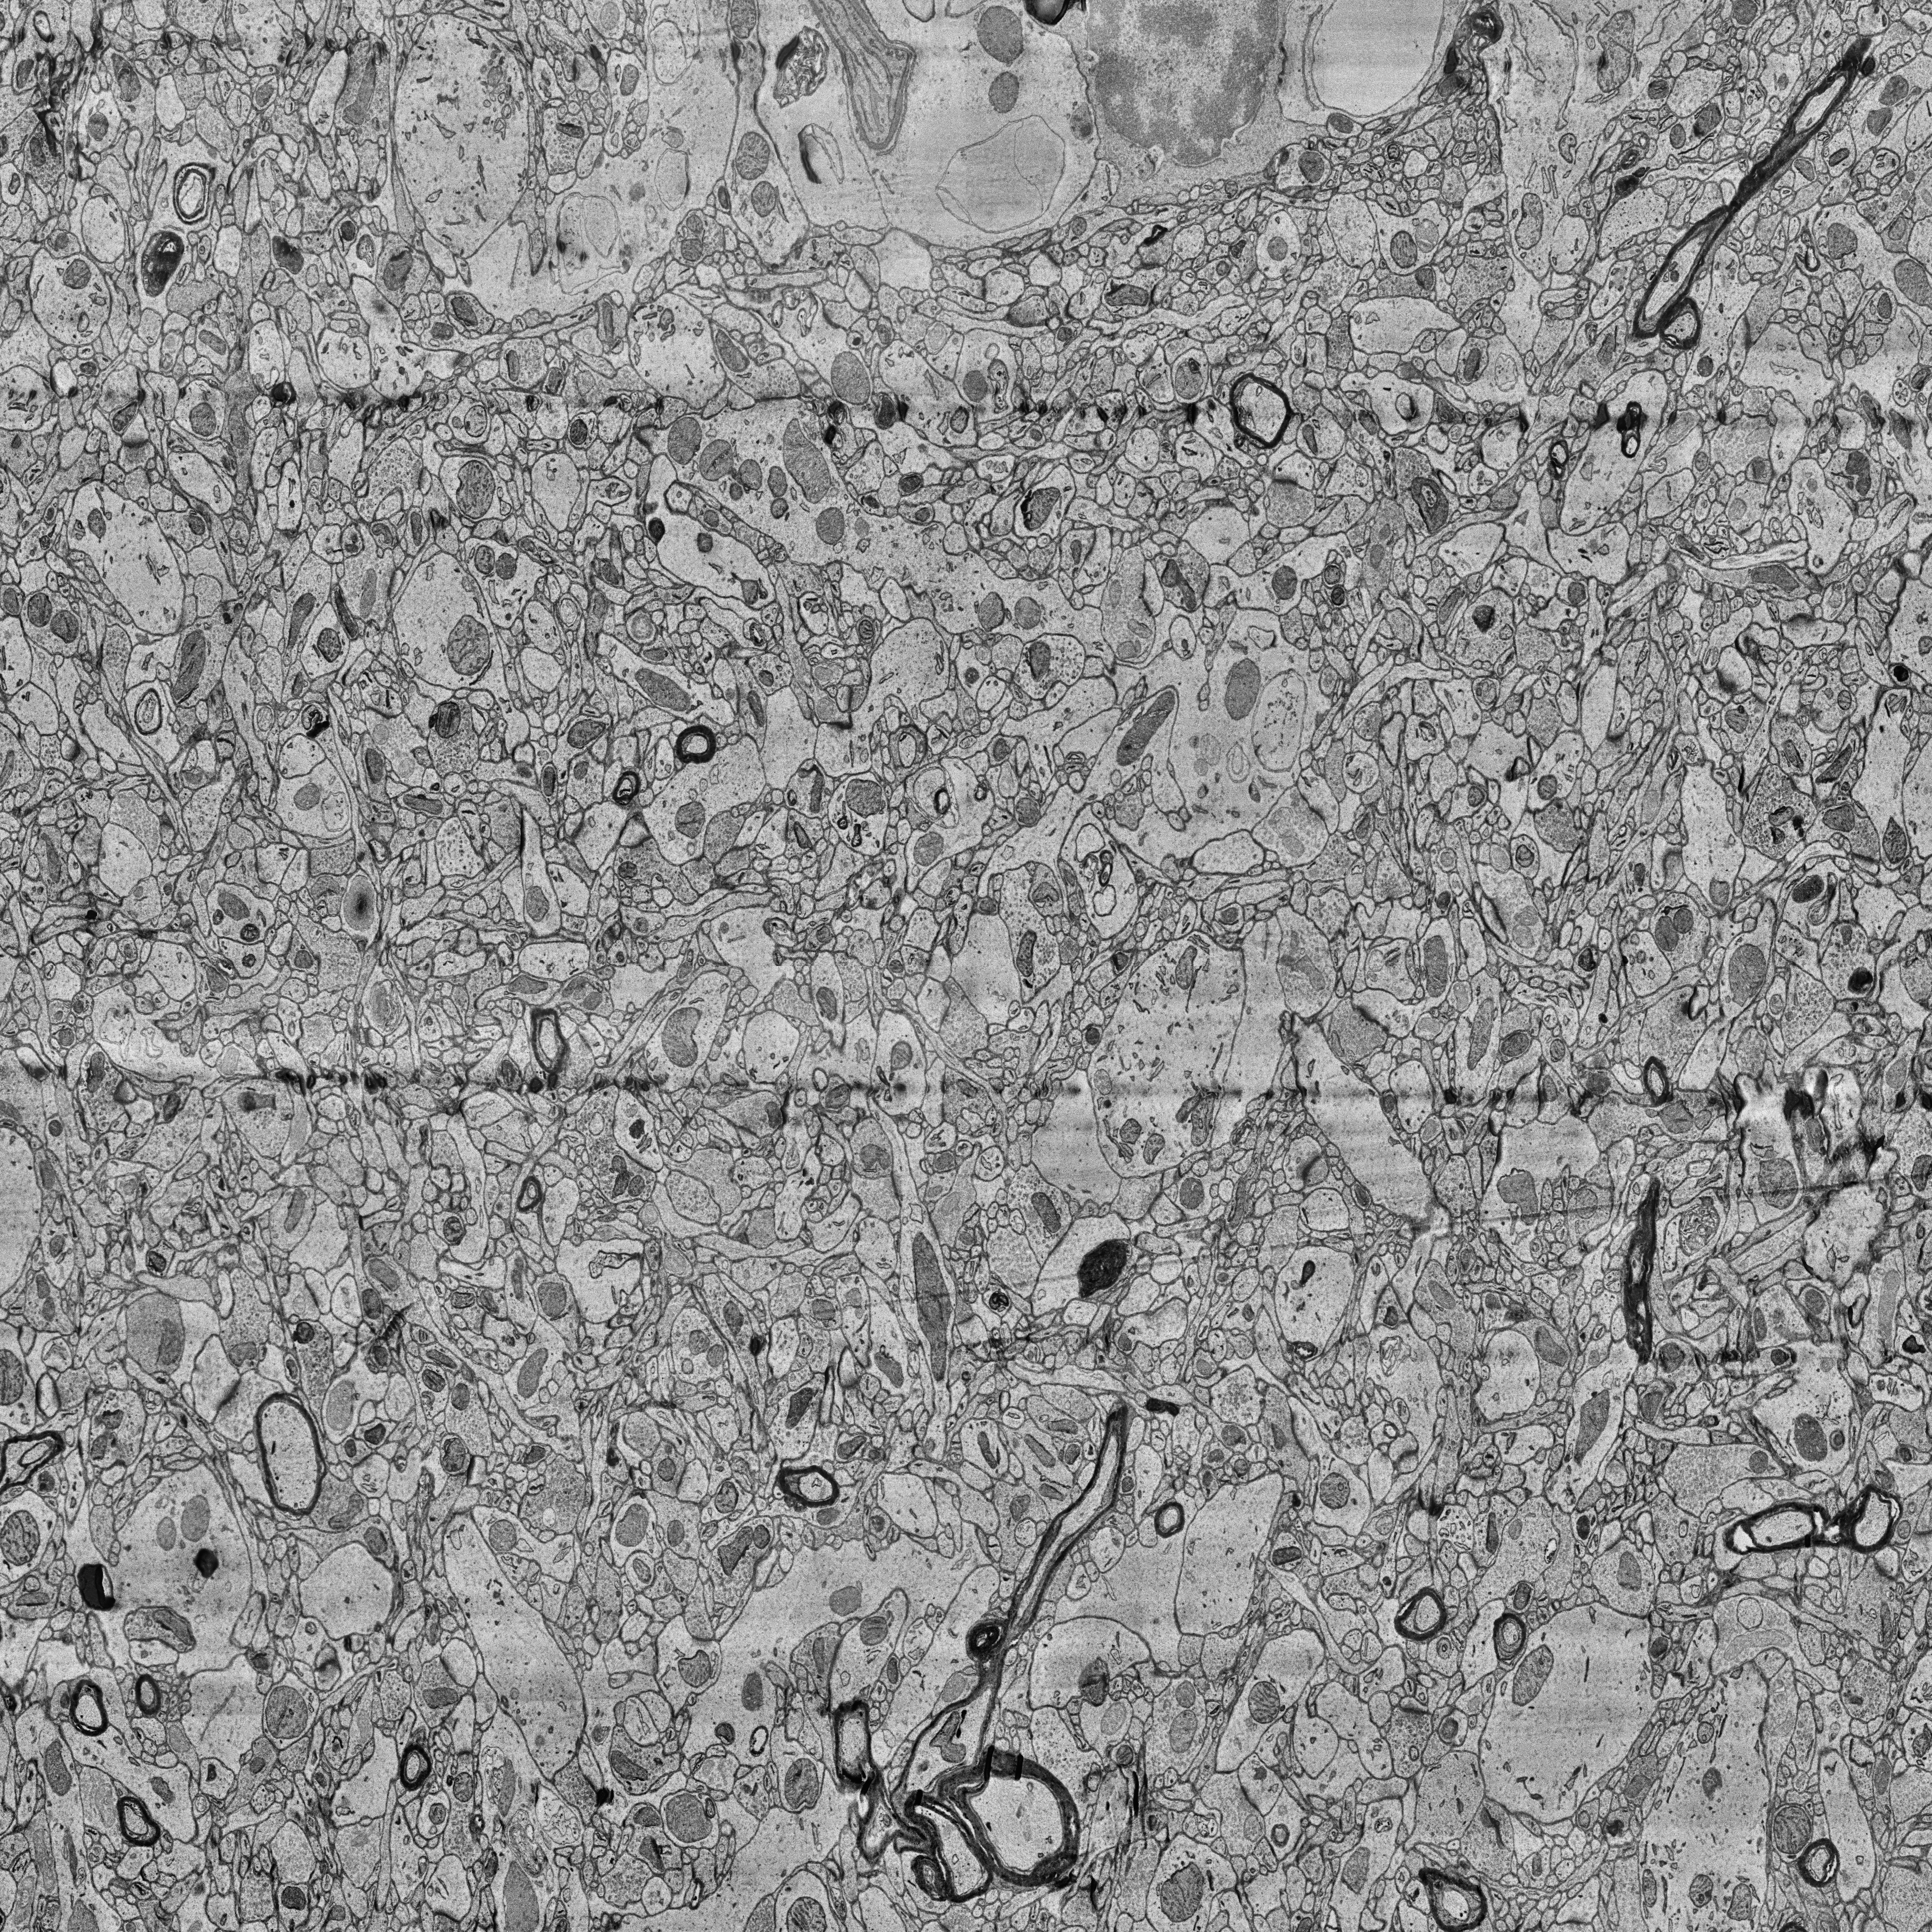
Electron microscopy slice of human cortex tissue
Slice depth (z): 138
Mitochondria instances in slice: 487